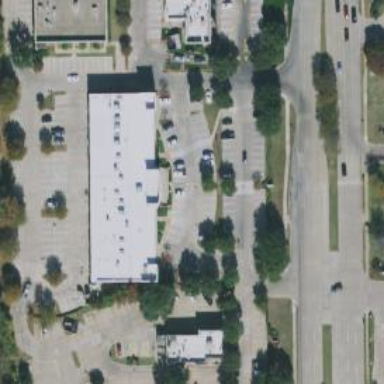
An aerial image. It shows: Retail area.